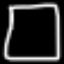
Label: square